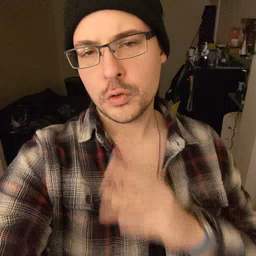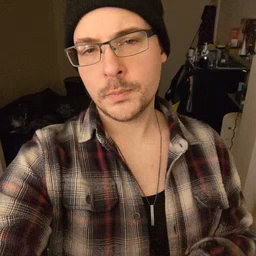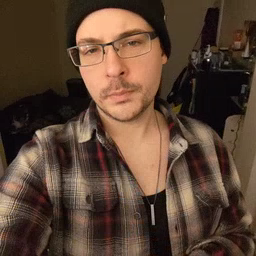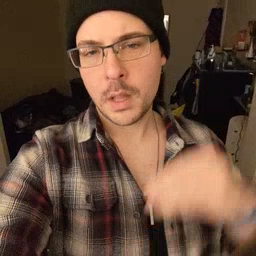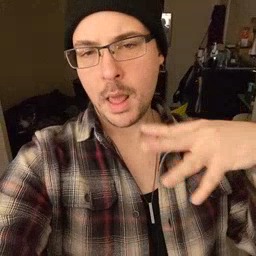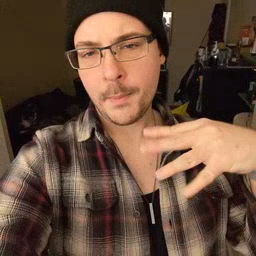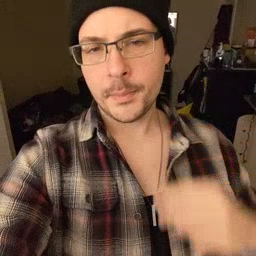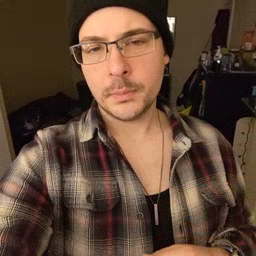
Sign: lamp